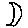
Label: moon